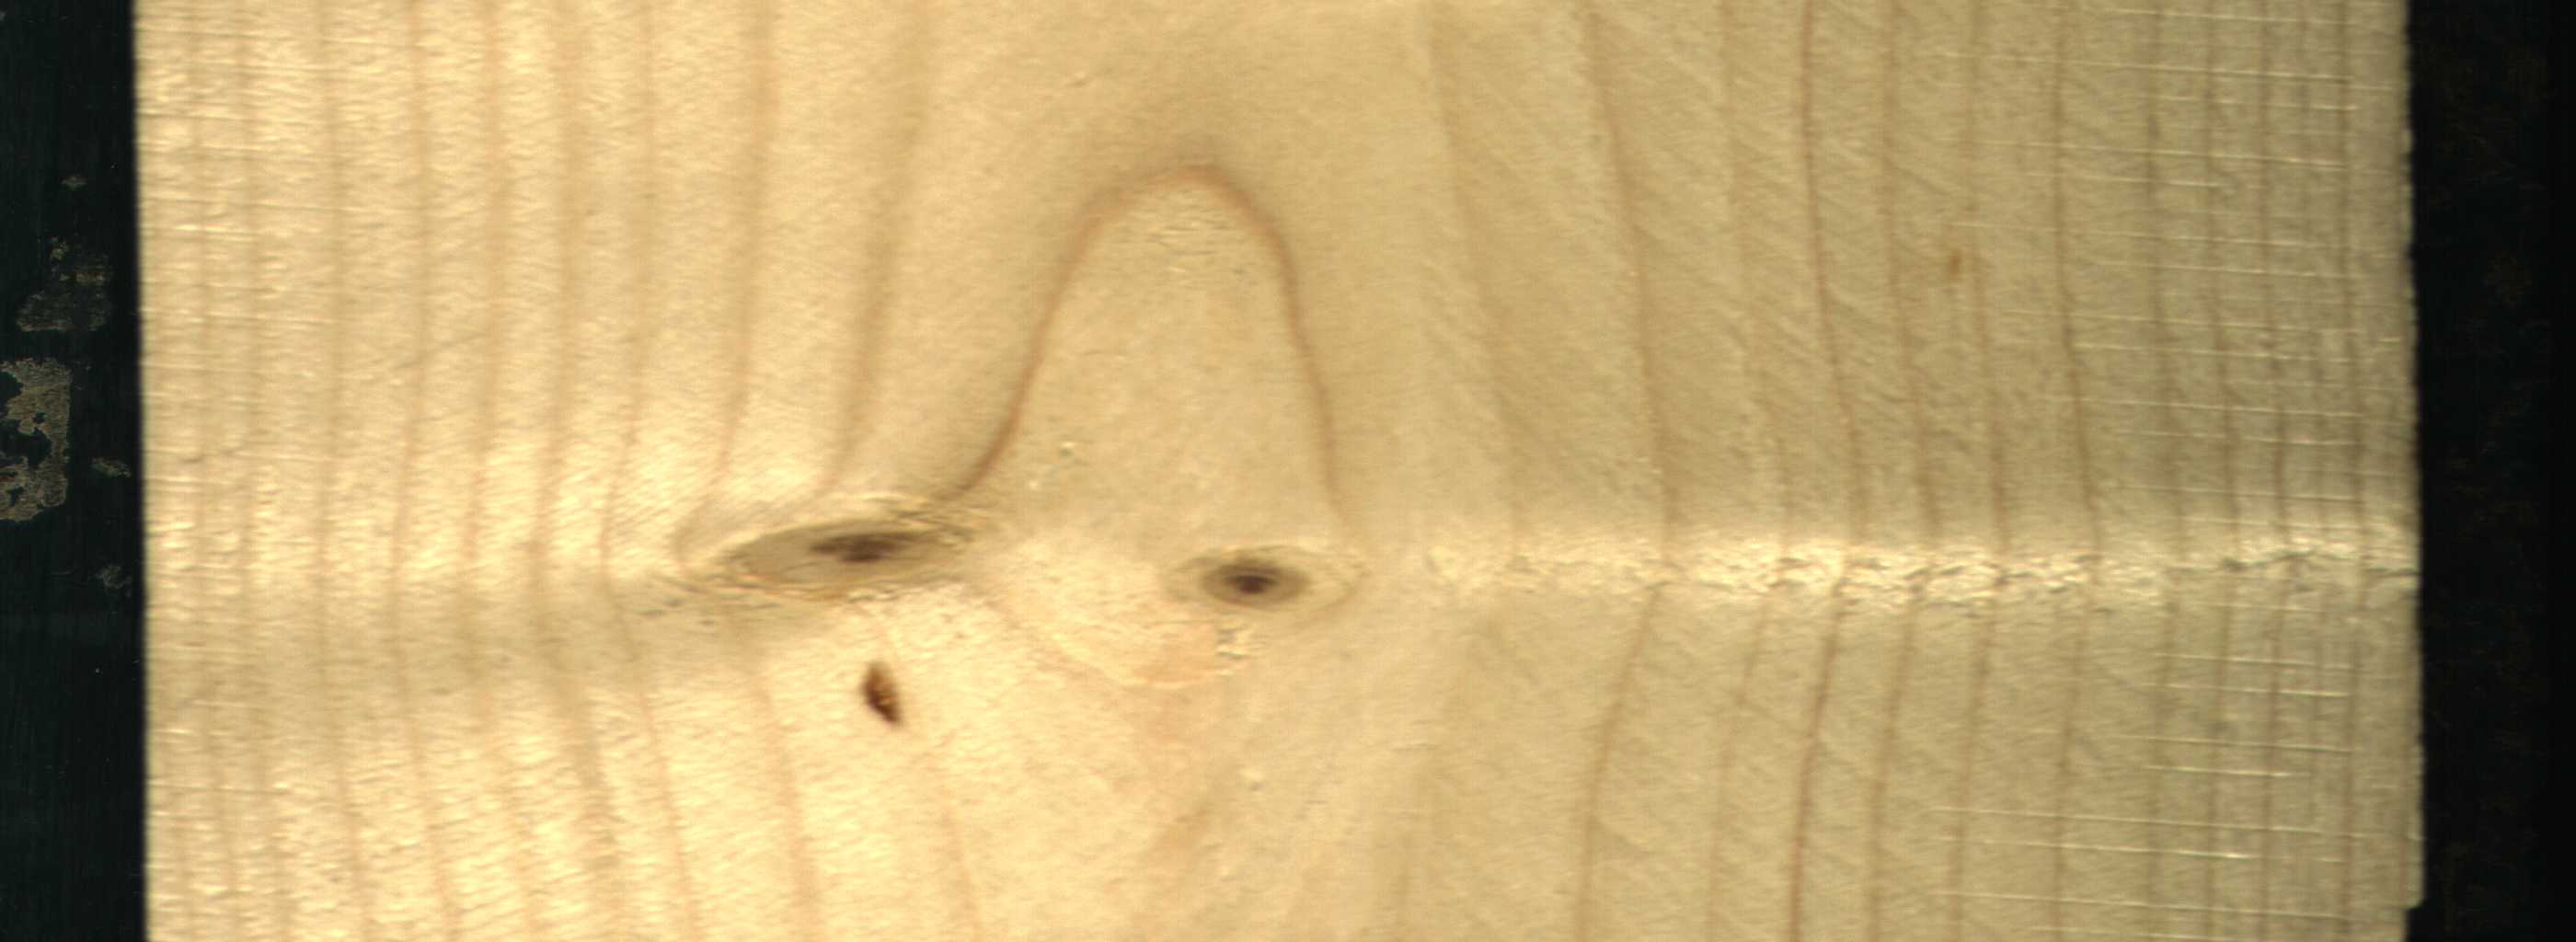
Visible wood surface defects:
resin
Live_Knot
Live_Knot